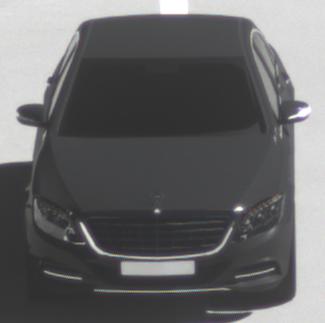
Make: Mercedes-Benz
Model: S 400 HYBRID
Detailed model: S-Class (222) Limousine
Model produced from: 2013/05
Model produced until: 2015/04
Doors: 4
Color: black
Road condition: dry road
Daytime: midday
Contrast: high contrast